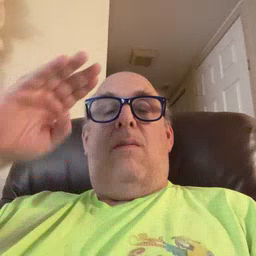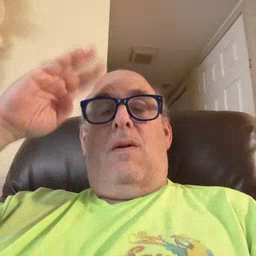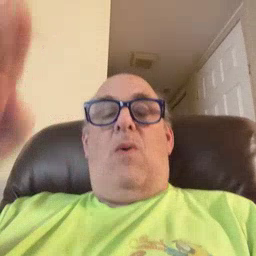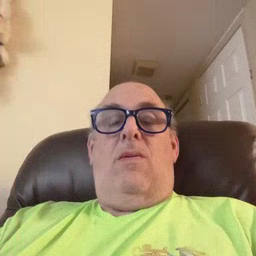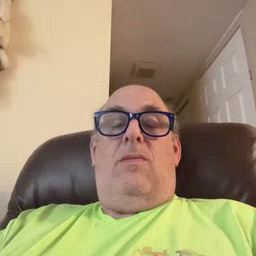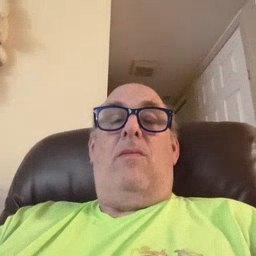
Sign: hello